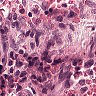
Metastatic tissue present: no